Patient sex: M
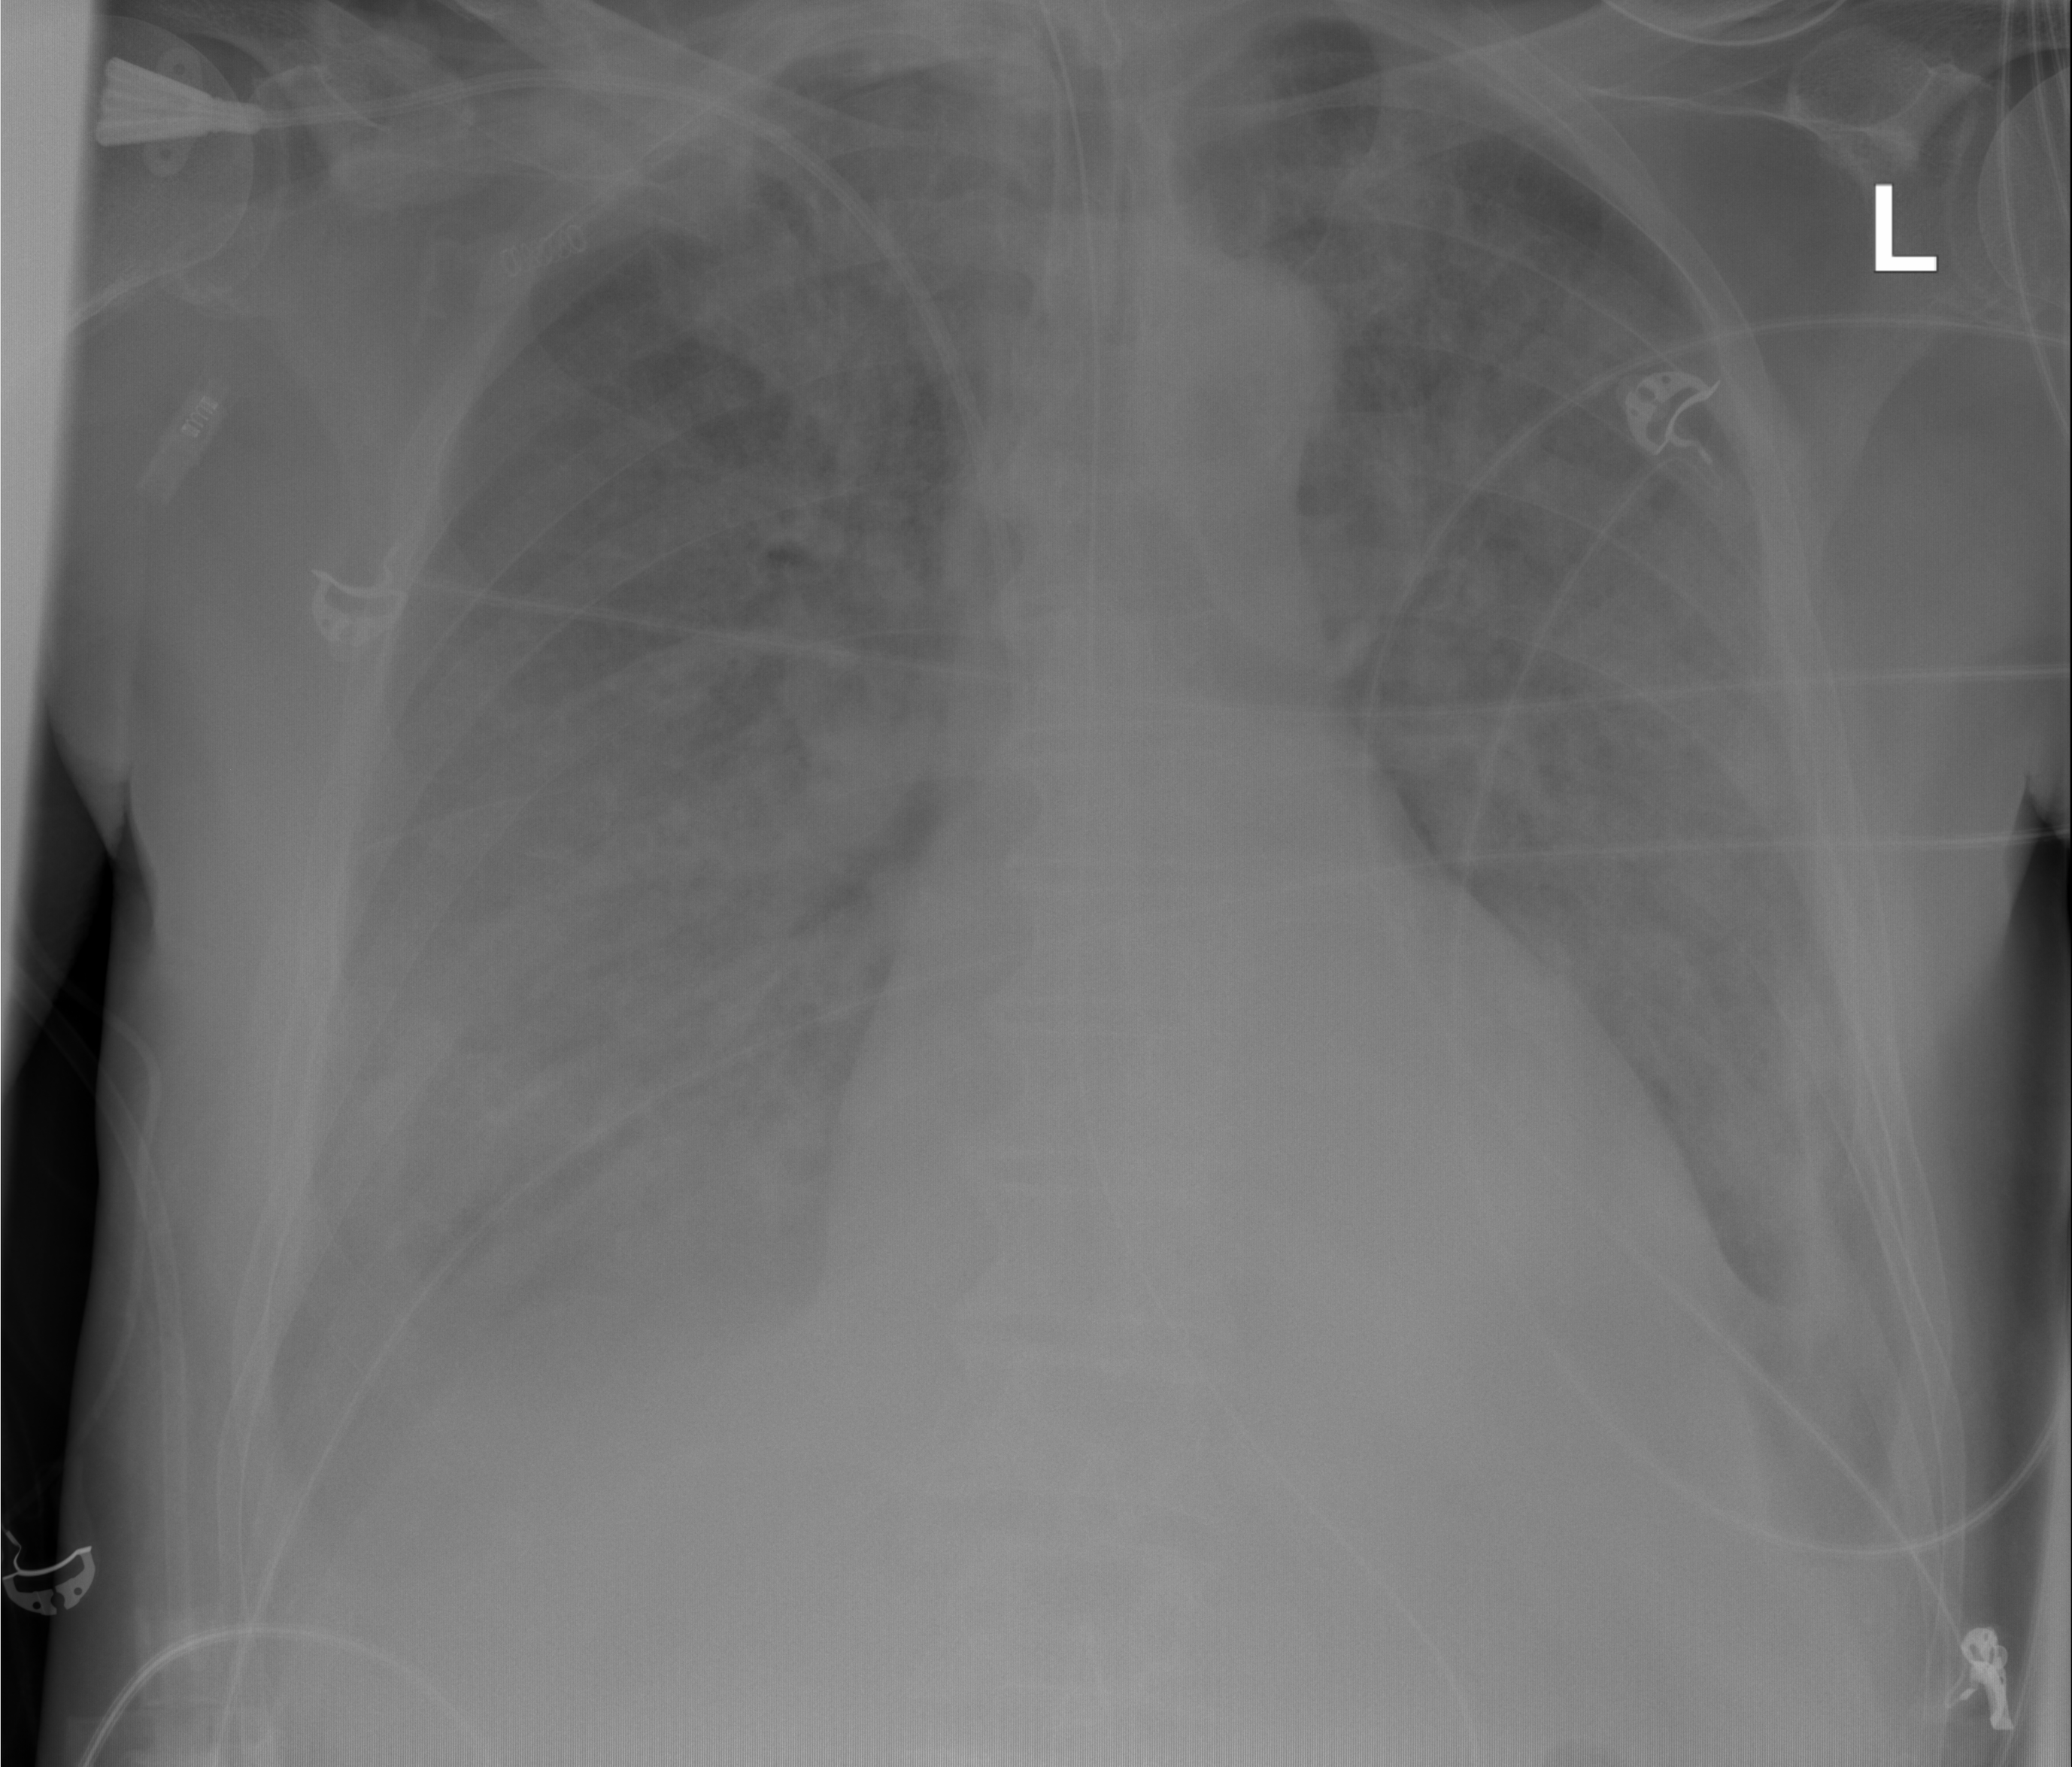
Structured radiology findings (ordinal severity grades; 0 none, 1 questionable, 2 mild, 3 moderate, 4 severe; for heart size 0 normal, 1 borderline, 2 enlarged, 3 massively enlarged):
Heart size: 1
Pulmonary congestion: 2
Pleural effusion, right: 2
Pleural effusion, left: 2
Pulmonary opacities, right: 4
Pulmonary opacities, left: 4
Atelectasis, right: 2
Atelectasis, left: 2